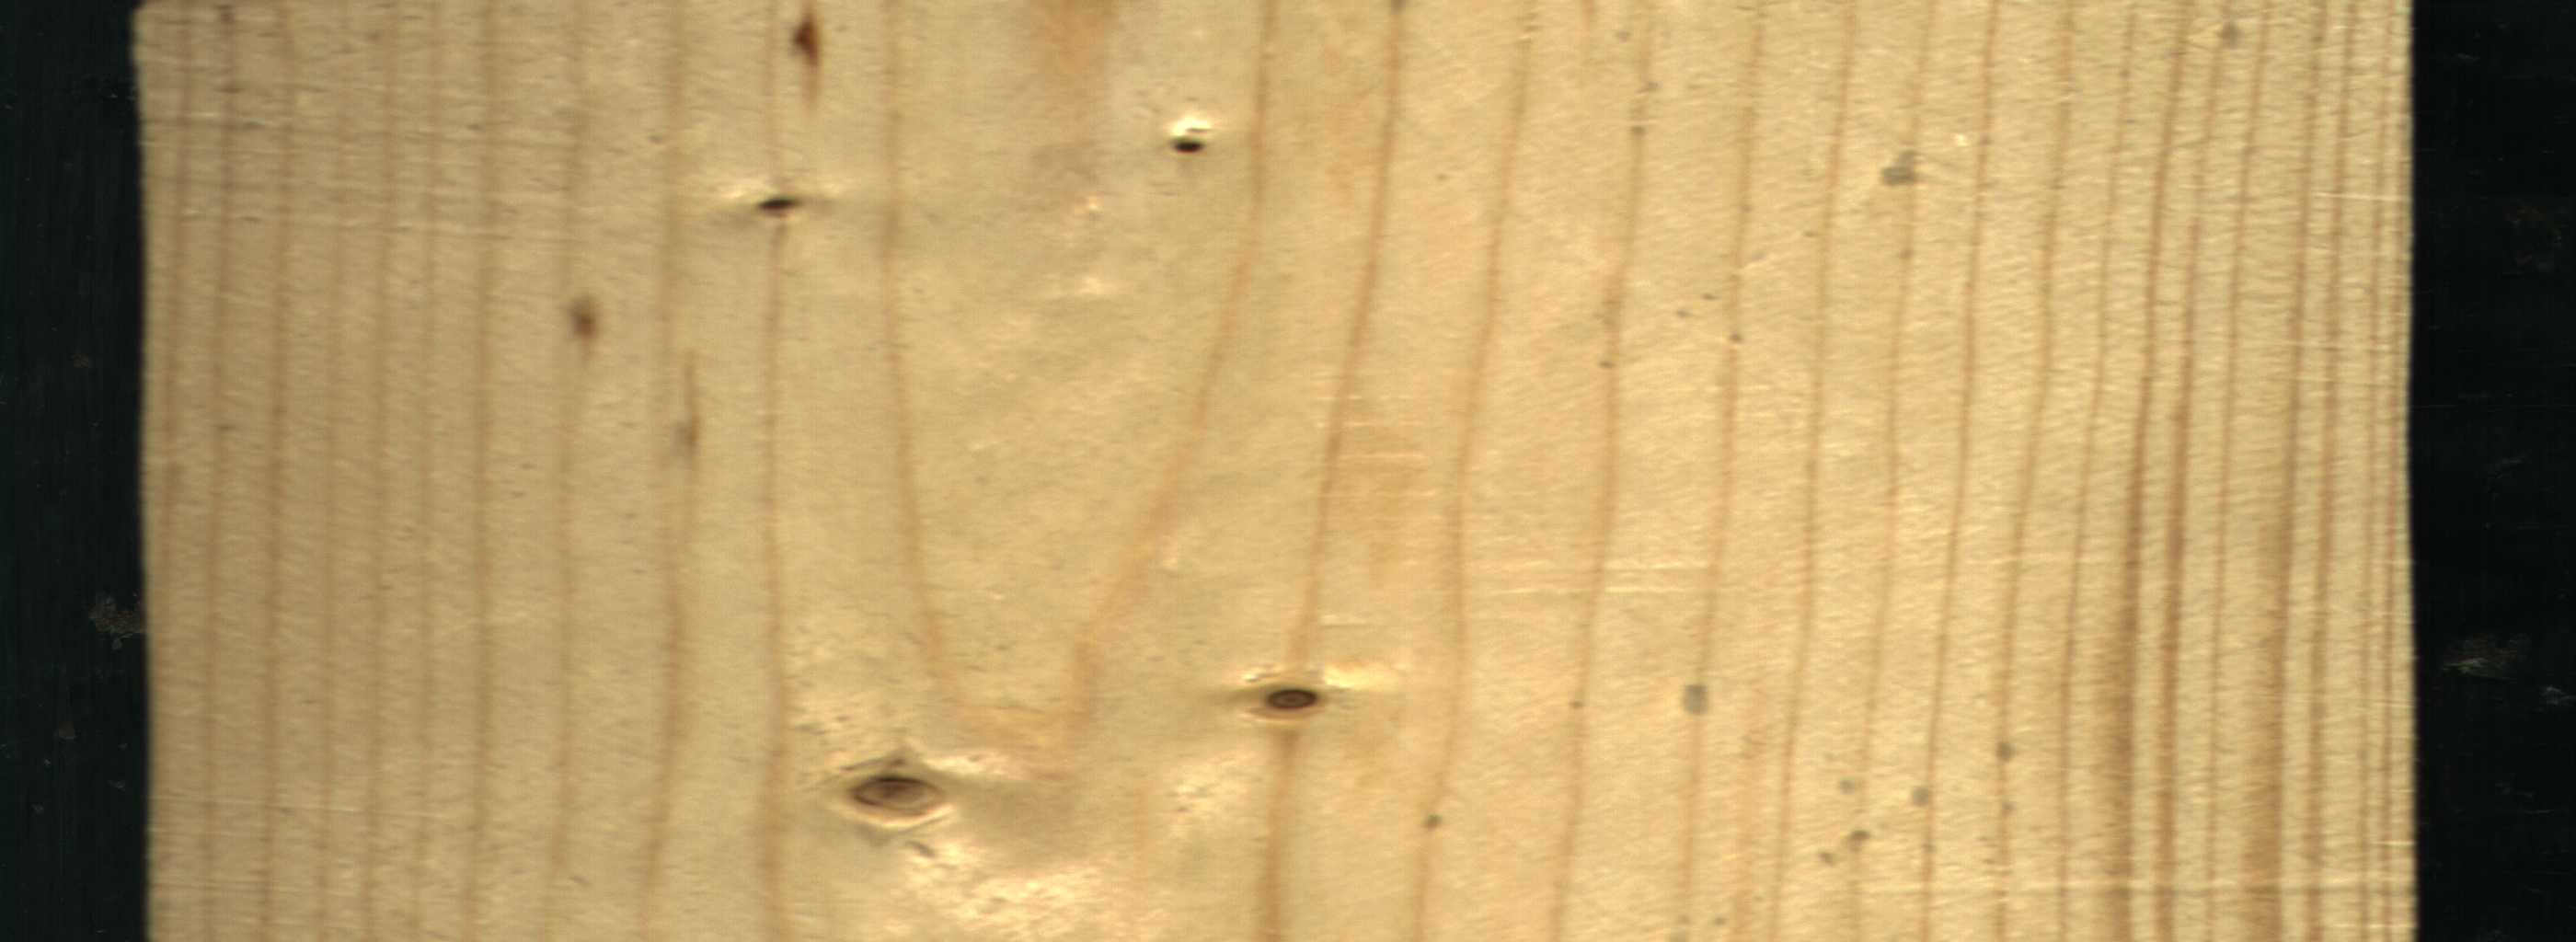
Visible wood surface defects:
resin
Dead_Knot
Live_Knot
Live_Knot
Live_Knot